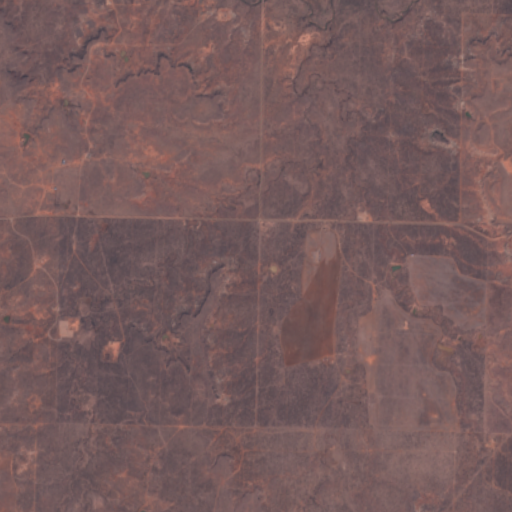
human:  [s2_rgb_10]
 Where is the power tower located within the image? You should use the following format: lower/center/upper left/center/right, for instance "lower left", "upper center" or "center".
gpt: The power tower is located in the lower right of the image.
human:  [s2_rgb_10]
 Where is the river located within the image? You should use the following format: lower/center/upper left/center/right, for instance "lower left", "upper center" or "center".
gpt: The river is located in the upper of the image.
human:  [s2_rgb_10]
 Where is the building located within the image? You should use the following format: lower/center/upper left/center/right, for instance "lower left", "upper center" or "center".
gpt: There is no building in the image.